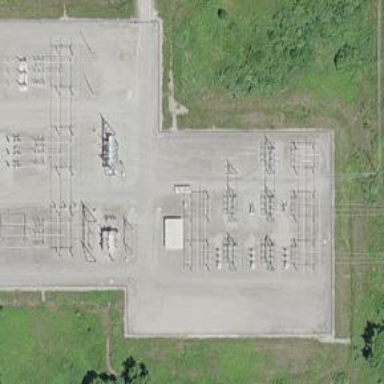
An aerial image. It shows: Switch for power supply.